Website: home-depot
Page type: account-selection
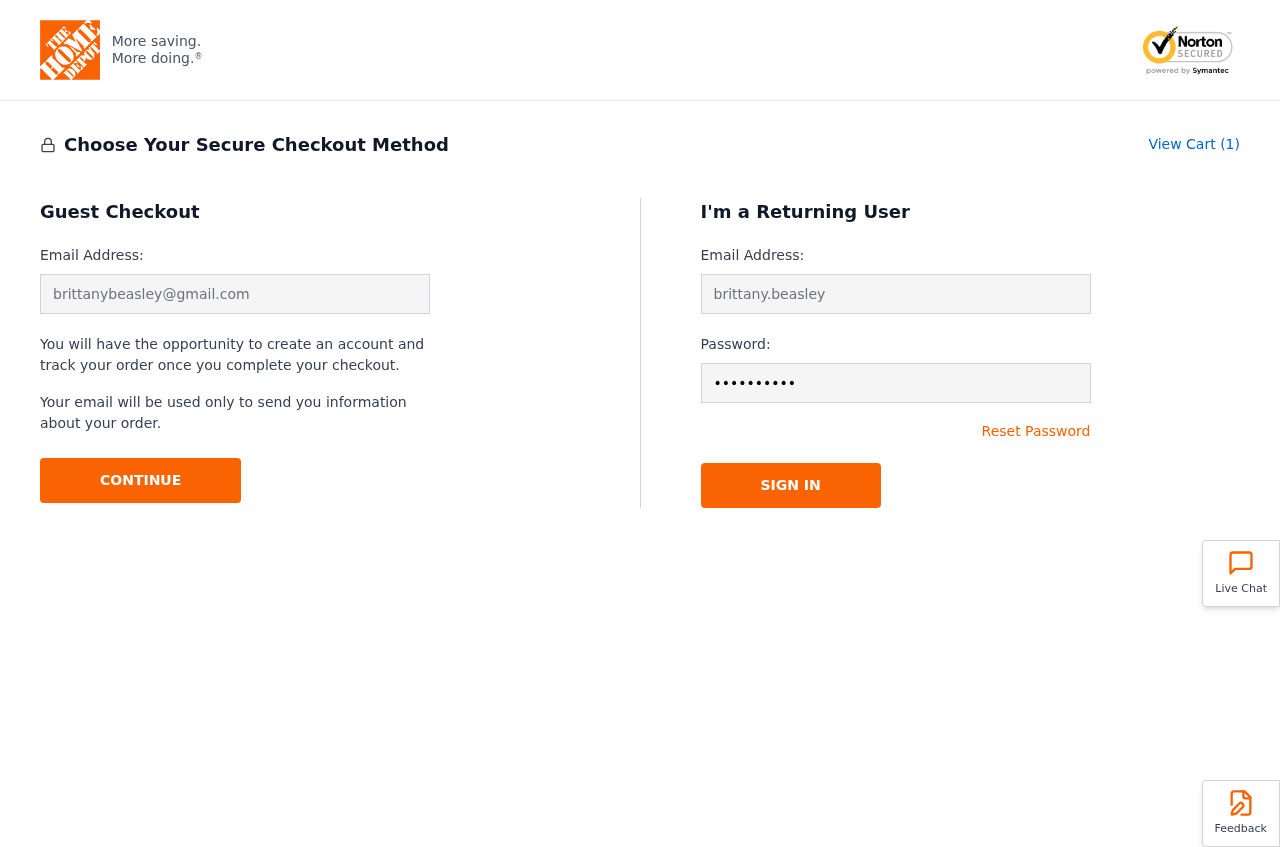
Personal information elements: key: PII_EMAIL
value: brittanybeasley@gmail.com
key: PII_LOGIN_USERNAME
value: brittany.beasley
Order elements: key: ORDER_NUM_ITEMS
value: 1